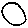
Label: circle